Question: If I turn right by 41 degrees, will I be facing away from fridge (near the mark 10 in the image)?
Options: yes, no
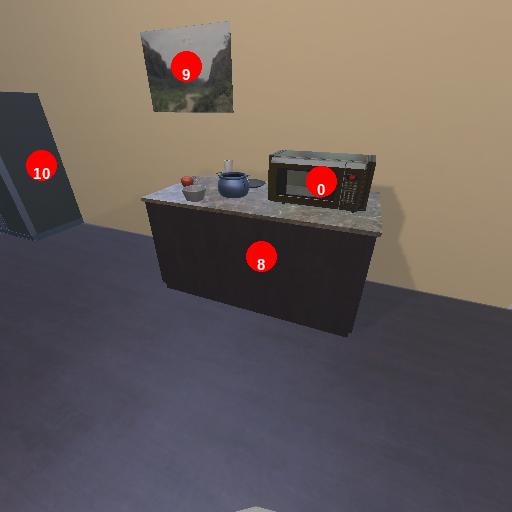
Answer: yes